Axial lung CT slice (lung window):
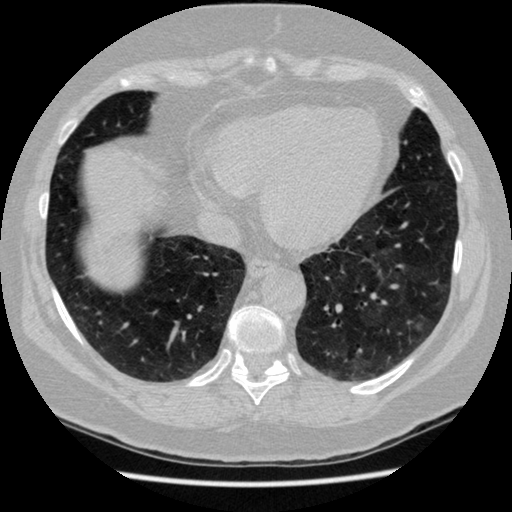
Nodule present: no